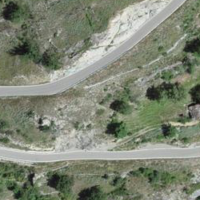
EUNIS habitat code: 48
Species observed at this site:
Pernis apivorus